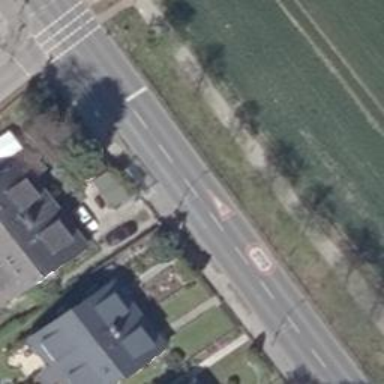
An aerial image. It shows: Public transport stop position.